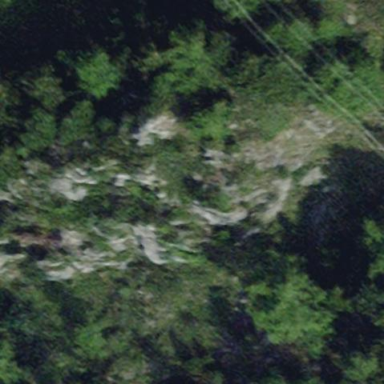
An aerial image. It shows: Landscape of bare rock.